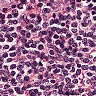
Metastatic tissue present: no